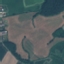
Land use / land cover: Pasture